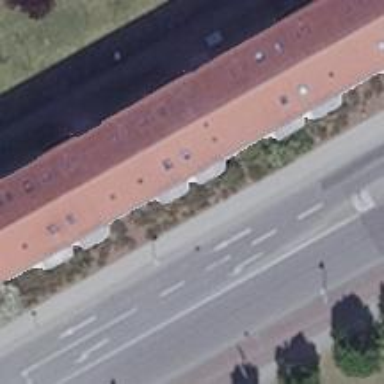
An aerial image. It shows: Gabled building with red roof oriented across.